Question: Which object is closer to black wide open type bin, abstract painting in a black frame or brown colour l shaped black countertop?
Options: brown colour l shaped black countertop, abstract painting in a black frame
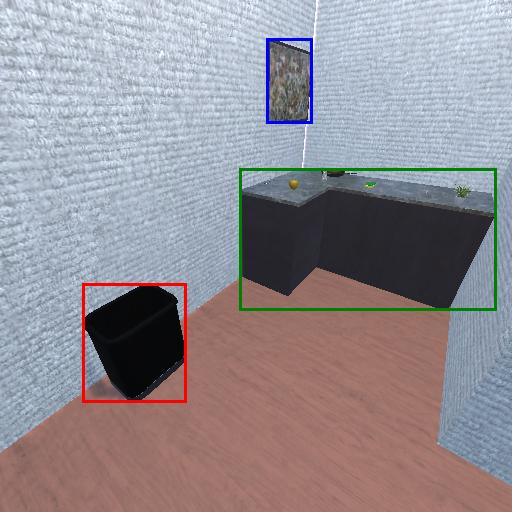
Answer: brown colour l shaped black countertop